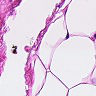
Metastatic tissue present: no